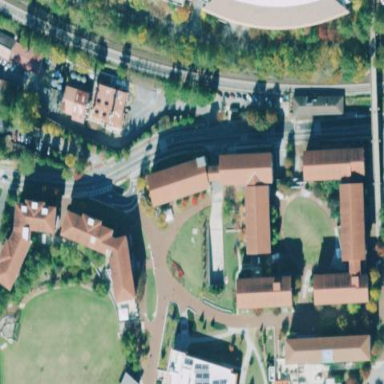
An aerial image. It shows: University building.